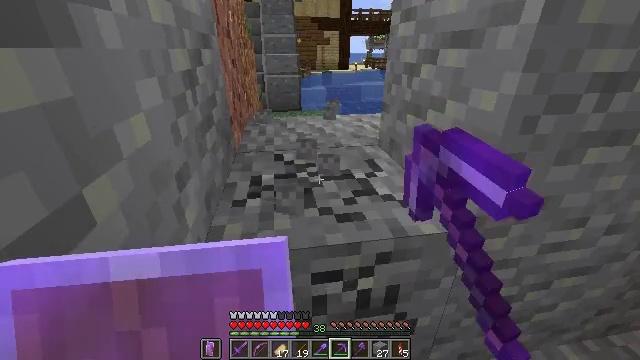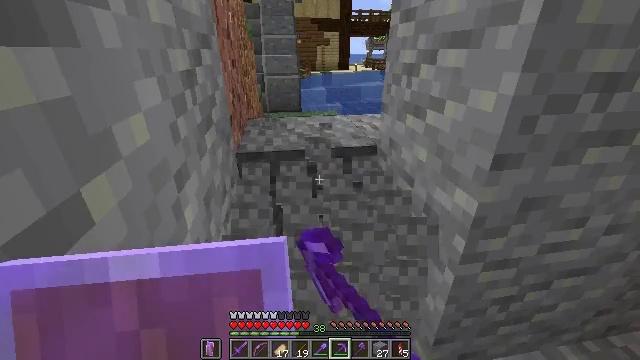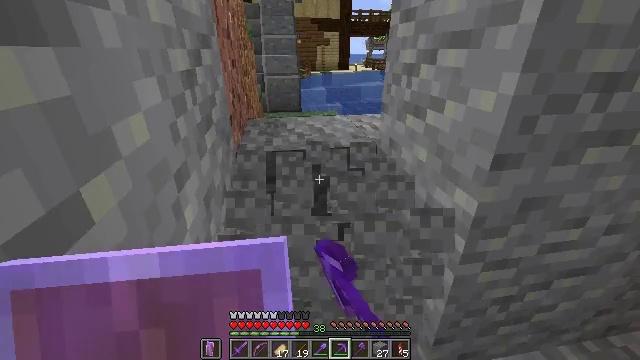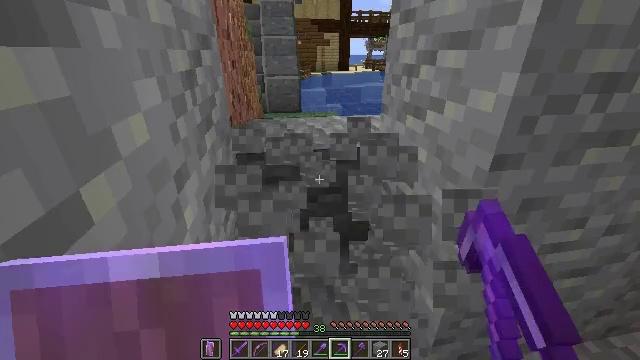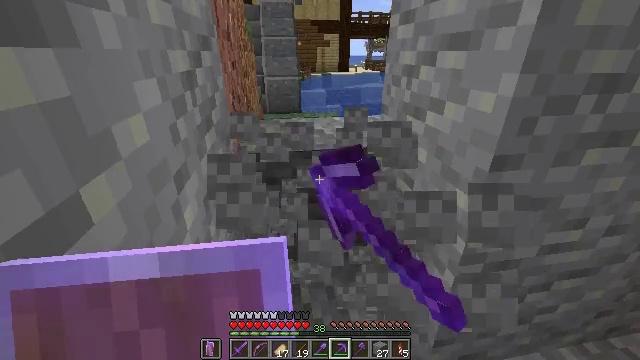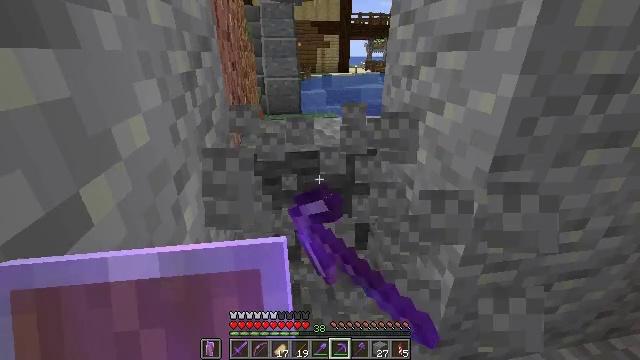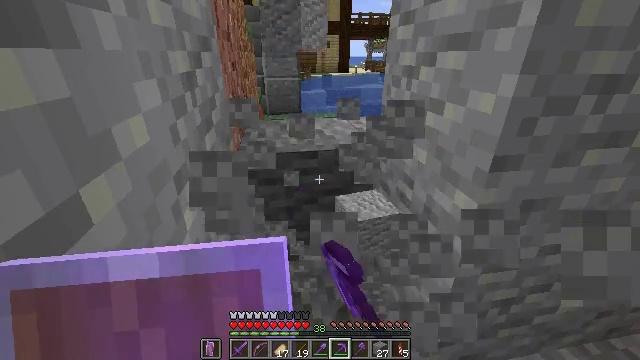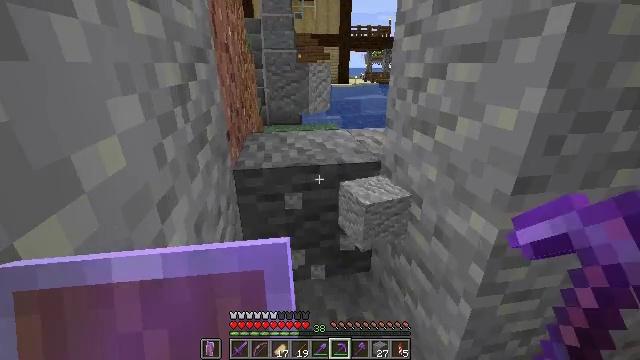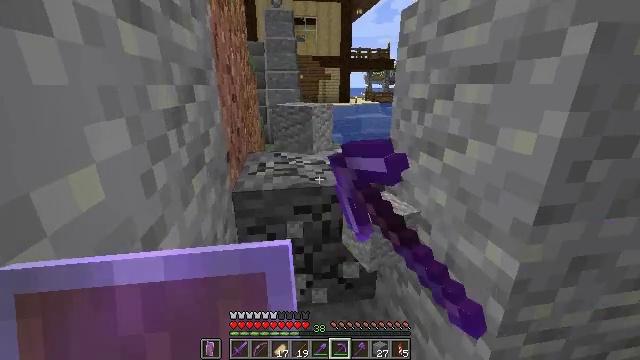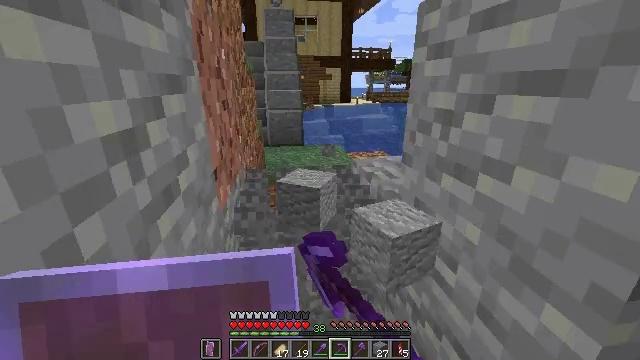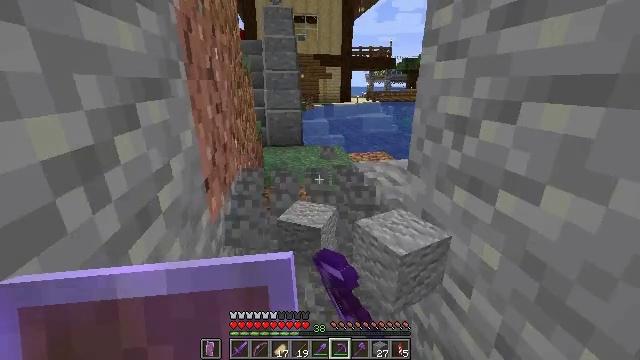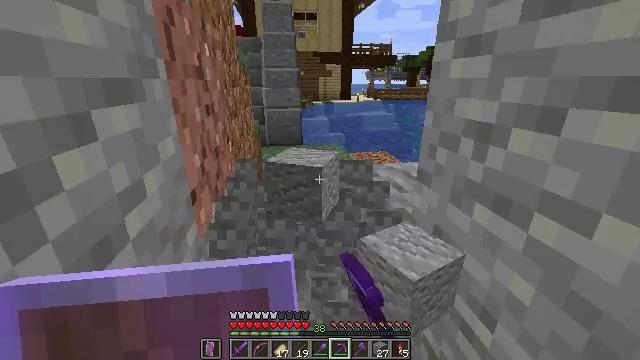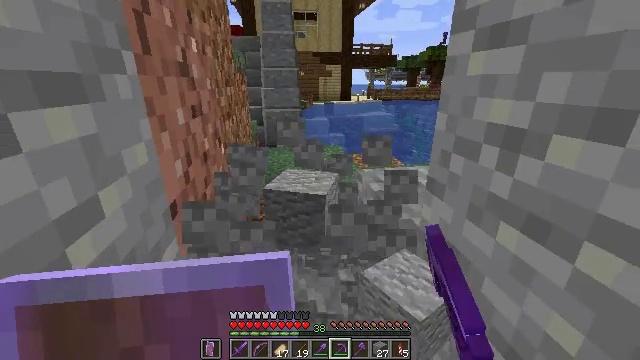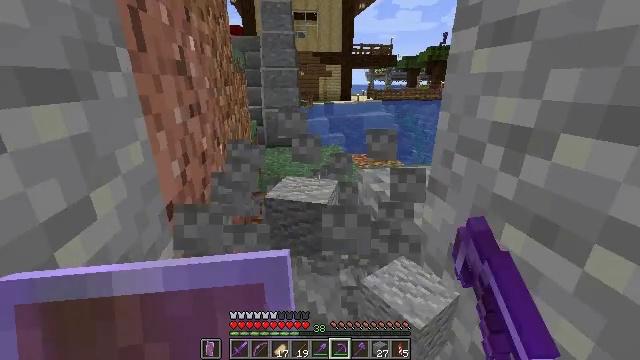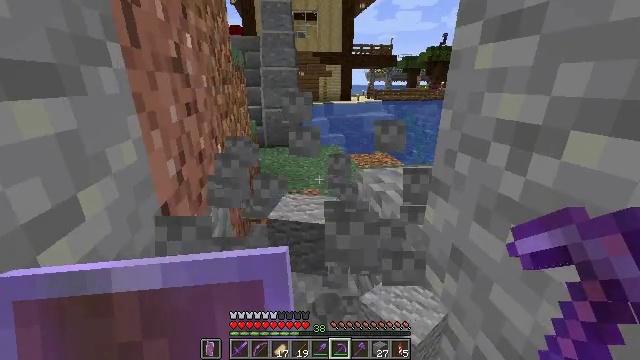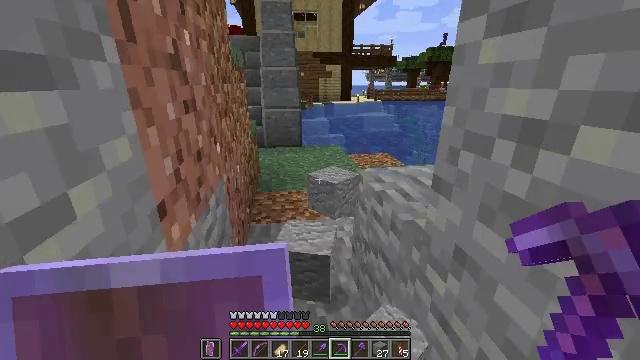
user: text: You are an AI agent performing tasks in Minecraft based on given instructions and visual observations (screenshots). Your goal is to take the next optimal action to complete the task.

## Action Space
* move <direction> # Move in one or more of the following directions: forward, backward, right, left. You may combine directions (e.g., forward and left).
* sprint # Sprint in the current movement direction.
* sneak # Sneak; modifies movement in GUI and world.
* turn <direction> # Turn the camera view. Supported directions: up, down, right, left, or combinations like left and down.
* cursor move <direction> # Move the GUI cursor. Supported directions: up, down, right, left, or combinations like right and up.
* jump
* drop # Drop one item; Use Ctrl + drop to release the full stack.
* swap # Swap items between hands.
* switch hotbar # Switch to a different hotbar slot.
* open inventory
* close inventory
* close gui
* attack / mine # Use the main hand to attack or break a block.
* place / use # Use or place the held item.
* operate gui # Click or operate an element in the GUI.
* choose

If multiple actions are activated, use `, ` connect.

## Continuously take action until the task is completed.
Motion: motion action
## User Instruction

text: Mine the andesite underground.
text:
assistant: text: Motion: attack / mine
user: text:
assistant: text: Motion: attack / mine
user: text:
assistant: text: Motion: attack / mine
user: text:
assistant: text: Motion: attack / mine
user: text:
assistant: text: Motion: attack / mine
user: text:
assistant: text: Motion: attack / mine
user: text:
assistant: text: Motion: move forward, turn up, attack / mine
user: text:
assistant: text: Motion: move forward, turn up, attack / mine
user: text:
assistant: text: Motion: move forward, attack / mine
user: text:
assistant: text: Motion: move forward, attack / mine
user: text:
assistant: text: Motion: attack / mine
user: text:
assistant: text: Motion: attack / mine
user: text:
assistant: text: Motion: attack / mine
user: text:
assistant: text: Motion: attack / mine
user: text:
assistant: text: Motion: attack / mine
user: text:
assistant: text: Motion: turn right
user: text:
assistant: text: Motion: move left, turn right and up
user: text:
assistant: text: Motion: move left, turn right
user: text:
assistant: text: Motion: move left, turn right
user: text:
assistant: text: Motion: move left, turn right
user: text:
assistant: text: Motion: move left, turn right and up
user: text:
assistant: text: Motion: turn right and up
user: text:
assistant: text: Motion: turn right
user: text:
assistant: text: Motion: no_op
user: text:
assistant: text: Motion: turn right, attack / mine
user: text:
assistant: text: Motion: turn right and up, attack / mine
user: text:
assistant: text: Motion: turn right and up, attack / mine
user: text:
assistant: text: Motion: attack / mine
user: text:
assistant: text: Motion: attack / mine
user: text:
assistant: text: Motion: turn right and down, attack / mine